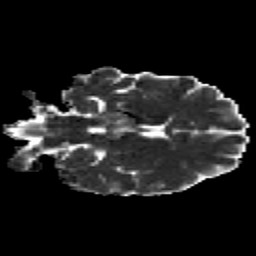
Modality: MD
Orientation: coronal
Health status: healthy
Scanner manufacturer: siemens
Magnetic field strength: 3 T
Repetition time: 12 s
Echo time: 0.092 s